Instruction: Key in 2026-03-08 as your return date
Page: home
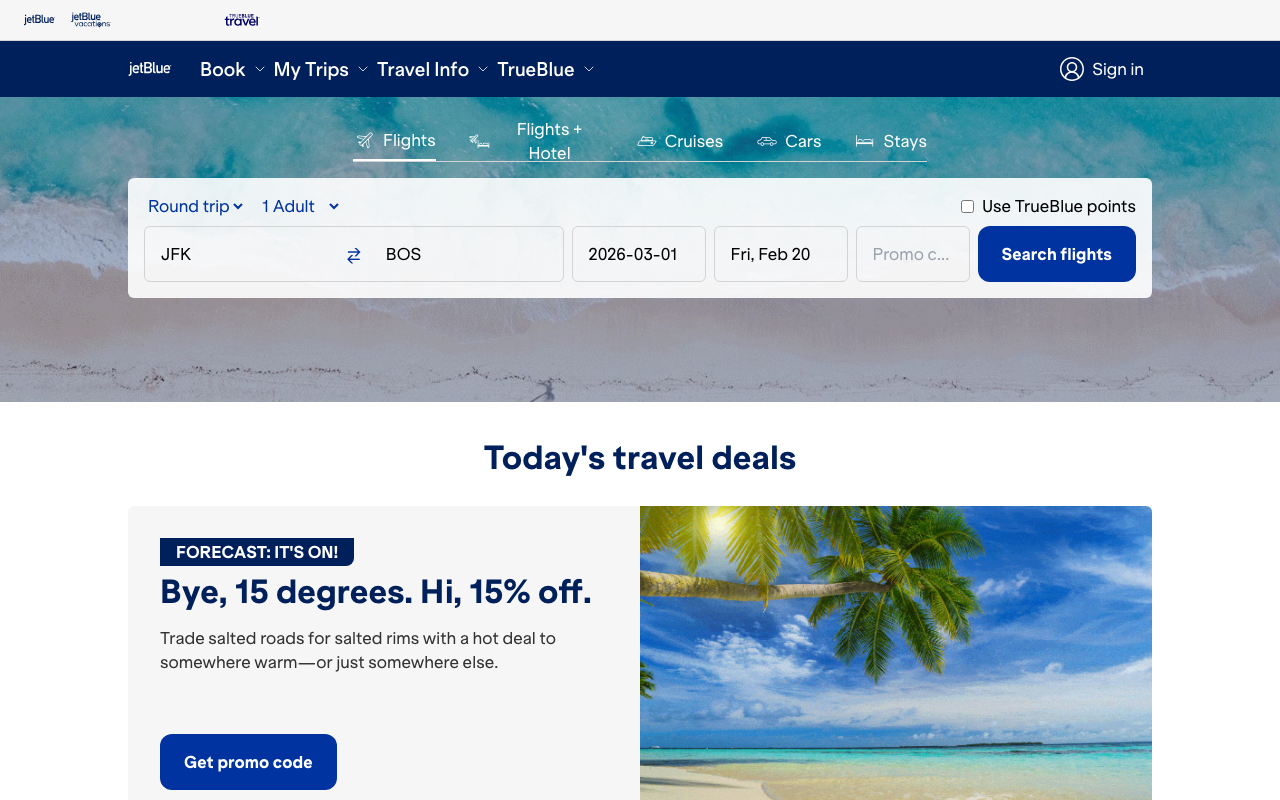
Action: type